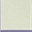
Piece: xx